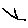
Label: line